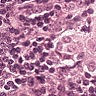
Metastatic tissue present: yes